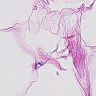
Metastatic tissue present: no